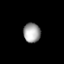
Tissue: lung
Cell type: Endothelial cells
Senescence score: 0.5908
Nuclear area (px): 324
Mean DAPI intensity: 161.343